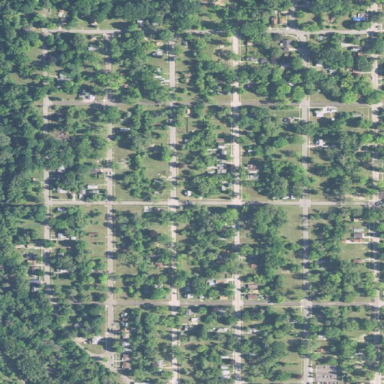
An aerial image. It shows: This residential area consists of single-family homes.